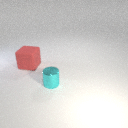
small cyan metal cylinder in front of large red rubber cube